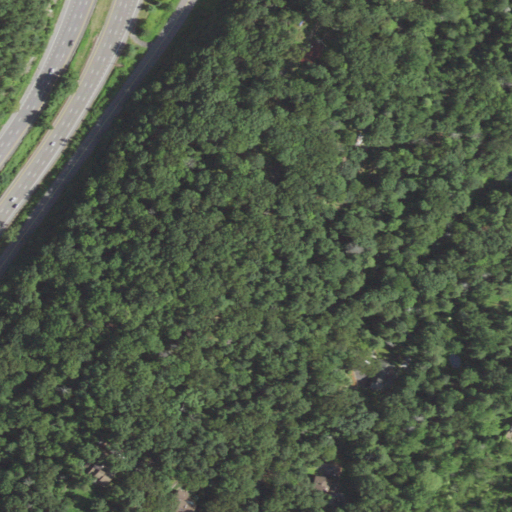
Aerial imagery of ridge(s) in New York named Cabin Ridge containing deciduous forest, mixed forest, open development, medium intensity development, woody wetlands, high intensity development, low intensity development, pasture, and evergreen forest